Question: I am starting mobile first and adding css as the viewport gets larger, but i've run into an issue with a certain image scaling issue and i can't seem to make sense of it.
I'm using Sass to begin with.
@media 320 i include all my styles for a certain block of content on the page of which I have an image within this block and here is the CSS for this media query:
'''
section.catalog-grid {
position: relative;
height: 100%;
overflow: hidden;
.cat-dvdr {
@include btm-brdr;
padding: 20px 0;
}
h4.catalog-title {
font-weight: normal;
font-size: 1.5em;
color: $blue;
top: 0;
padding: 0;
margin: 0;
text-align: center;
}
h6 {
font-weight: normal;
font-size: 1em;
color: $pale-grey;
padding: 0 10%;
margin: 0;
text-align: center;
}
img.cat-img {
@include center;
}
img.rocket {
width: 40%;
margin-top: 30px;
}
img.wizard {
width: 50%;
margin-top: 10%;
margin-bottom: 10%;
}
img.order {
width: 60%;
margin-top: 10%;
margin-bottom: 10%;
}
'''
@media min-width 568px I actually wanted the image to be a smaller percentage scale and here's my Sass that i added to this media query:
'''
img.rocket {
width: 30%;
margin-top: 30px;
}
img.wizard {
width: 40%;
margin-top: 10%;
margin-bottom: 10%;
}
img.order {
width: 50%;
margin-top: 10%;
margin-bottom: 10%;
}
'''
My thinking behind this is that since i'm only adding styles that are changing as the viewport gets larger i don't have to add all of the Sass for this block (as i did at the 320px media query) but rather just add the rules that I want changed.
However what is happening is that the 320px media query image percentage size is overriding my 568px media query percentage image size when the viewport is at 568px and i'm not sure why.
Attached is a screenshot of what is going on in DevTools and i suspect that the reason that the 320px style is overriding the 568px style is due to more specificity since it notes all the parent elements of this particular image.
However i've attempted to remove the specificity from the 320px file so that the only rules that i want to be affected on the 320px file would be. In other words not include the entire block and its children but only the classes i want adjusted at this specific viewport size and that didn't work either.
Does this make sense?
Here is the screenshot:

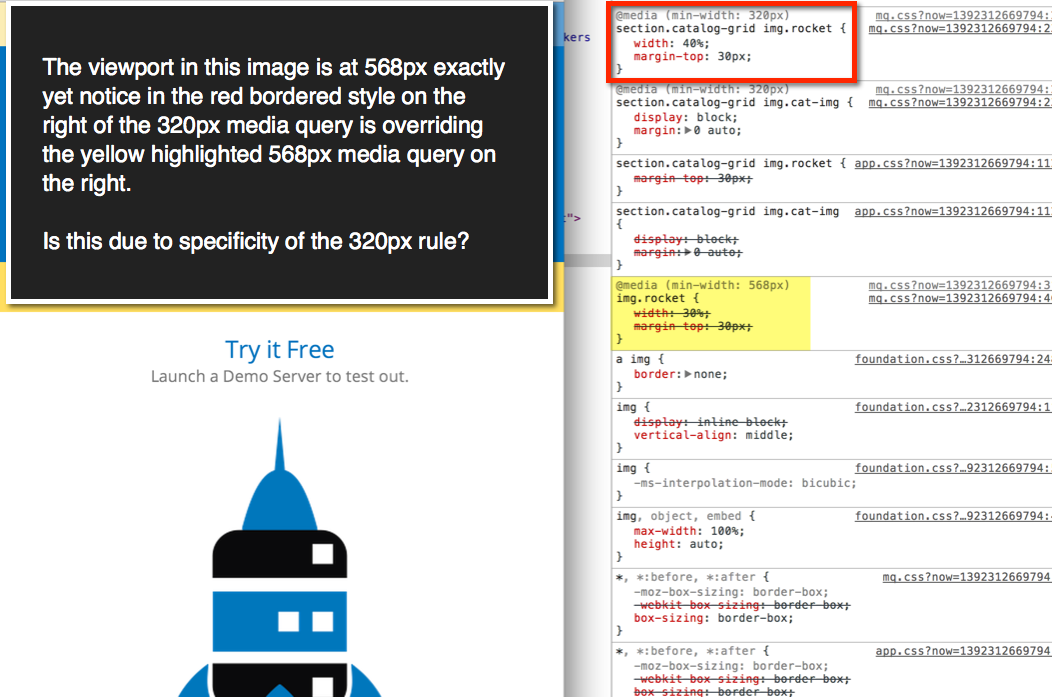
Answer: In the 568px query, the image is targeted as:
'''
img.rocket { ... }
'''
In the 320px query, it's:
'''
section.catalog-grid img.rocket { ... }
'''
Since you have the additional specificity on the 320px rule, it will always override the less-specific rule no matter where it is located in the style sheet. You'll either need to match that specificity in your 568px rule, or reduce the specificity of the 320px rule.
In your sass, it looks like you have 'image.rocket' contained inside the 'section.catalog-grid' block:
'''
section.catalog-grid {
...
img.rocket { ... }
}
'''
That creates the compiled rule you're seeing.